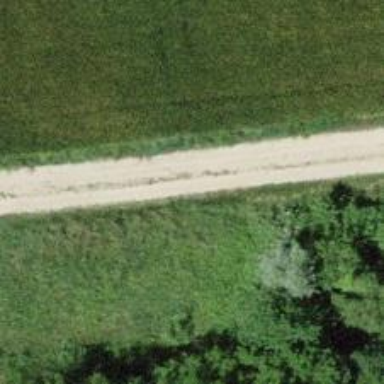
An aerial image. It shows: Gravel track with grade 2 tracktype.